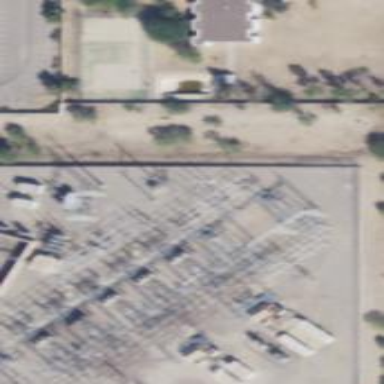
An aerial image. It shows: Switch used for power control.